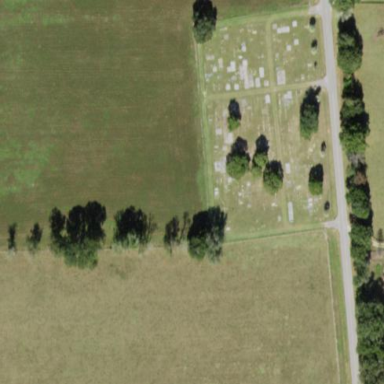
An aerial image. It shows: Cemetery.